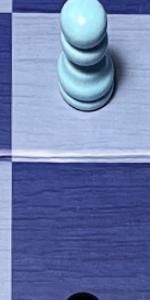
Label: Empty